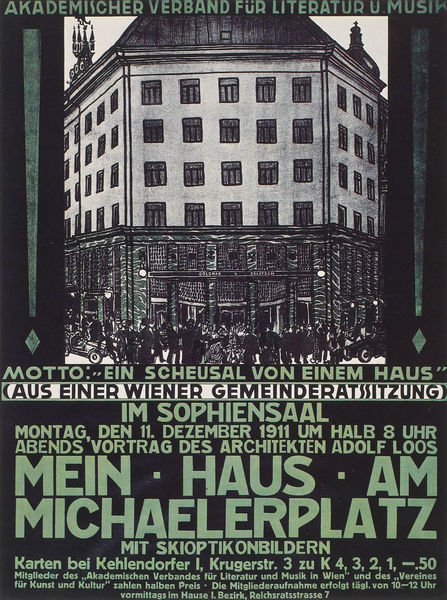
Titel: Plakat zum Vortrag in Wien am 11.12.1911
Künstler: Adolf Loos
Schlagwörter: weiß, grün, menschen, fenster, schwarz, tür, dach, gebäude, haus, versammlung, architektur, musik, theater, schrift, moderne, dächer, platz, vorführung, deutsch, druck, hochdruck, text, holzdruck, plakat, literatur, ankündigung, poster, bauhaus, kino, wien, beschreibung, architekt, dezember, mein, webung, typologie, scheusal, ausrufezeichen, 20. jahrhundert, h, am, mei, michaelerplatz, sophiensaal, michaelplatz, holzdrock, montag